Question: My App sends files(all mime Types) over a TCP connection and hence I wanted my app to appear in the Android Share menu.
I added the following intent filters to my Activity in 'AndroidManifest.xml'
'''
<intent-filter ><!--intent filter for single file sharing-->
<action android:name="android.intent.action.SEND" />
<category android:name="android.intent.category.DEFAULT" />
<data android:mimeType="*/*" />
</intent-filter>
<intent-filter ><!--intent filter for sharing multiple files-->
<action android:name="android.intent.action.SEND_MULTIPLE" />
<category android:name="android.intent.category.DEFAULT" />
<data android:mimeType="*/*" />
</intent-filter>
'''
Now I added this to the 'Activity' which is to be launched on clicking the Share Action
'''
Intent intent = getIntent();
if (Intent.ACTION_SEND.equals(intent.getAction())) {
Uri uri = (Uri) intent.getParcelableExtra(Intent.EXTRA_STREAM);
if (uri != null) {
fileset = new HashSet();
fileset.add(getPathfromUri(uri));
}
} else if (Intent.ACTION_SEND_MULTIPLE.equals(intent.getAction())) {
ArrayList<Uri> uris = intent.getParcelableArrayListExtra(Intent.EXTRA_STREAM);
if (uris != null) {
fileset = new HashSet();
for(Uri uri : uris) {
fileset.add(getPathfromUri(uri));
}
}
}
'''
I use this method to generate the absolute paths of the Files that are to be shared.
'''
public String getPathfromUri(Uri uri) {
if(uri.toString().startsWith("file://")) {
return uri.getPath();
}
String[] projection = { MediaStore.Images.Media.DATA };
Cursor cursor = managedQuery(uri, projection, null, null, null);
startManagingCursor(cursor);
int column_index = cursor.getColumnIndexOrThrow(MediaStore.Images.Media.DATA);
cursor.moveToFirst();
String path= cursor.getString(column_index);
//cursor.close();
return path;
}
'''
The above method properly retrieves the absolute path of Images/Videos and other files.Is there something that I have missed out or is there a better way of doing this?
In Addition to the 'Share' menu, there is a 'Send Via' menu on my Phone.

Is there a way to get my App into this list?
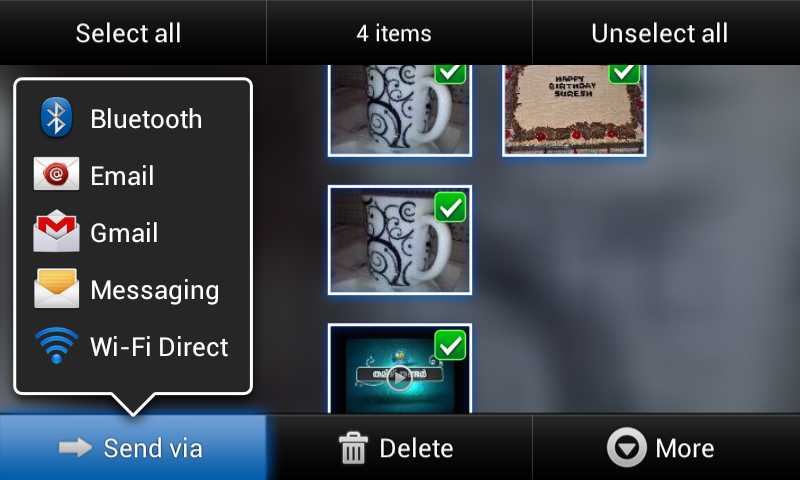
Answer: I tried to deal with this issue and I pretty sure that samsung's gallery uses some custom action for sharing through that menu. Taking into account that all the listed application are preinstalled ones it's obvious that Samsung agreed with all of the listed application developers to use it's custom intent action.
I have also tried to contact to Samsung and they haven't replied yet.